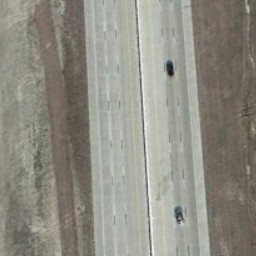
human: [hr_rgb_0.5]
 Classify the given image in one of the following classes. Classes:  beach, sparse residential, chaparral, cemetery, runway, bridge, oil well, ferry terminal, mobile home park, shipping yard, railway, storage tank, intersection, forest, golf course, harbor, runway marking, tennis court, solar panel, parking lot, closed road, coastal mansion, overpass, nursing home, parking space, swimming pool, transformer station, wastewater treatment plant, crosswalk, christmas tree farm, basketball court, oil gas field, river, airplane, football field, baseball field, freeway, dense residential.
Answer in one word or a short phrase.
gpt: freeway